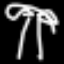
Label: palm tree